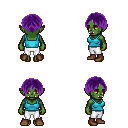
a pixel art fantasy rpg character, female body template, orc, green skin, teal pirate shirt, white pants, purple parted hairstyle, brown shoes, four views (front, back, left, right), 2x2 character sprite sheet, small pixel art, hard edges, no anti-aliasing